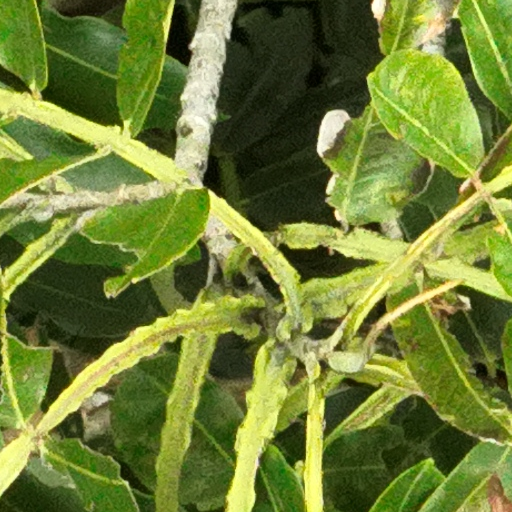
Species: Dipteryx oleifera
GBIF accepted scientific name: Dipteryx oleifera
Crown area (m\u00b2): 268.62